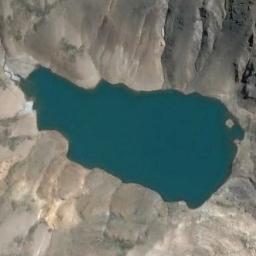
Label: lake